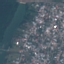
Land use / land cover: Residential